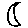
Label: moon